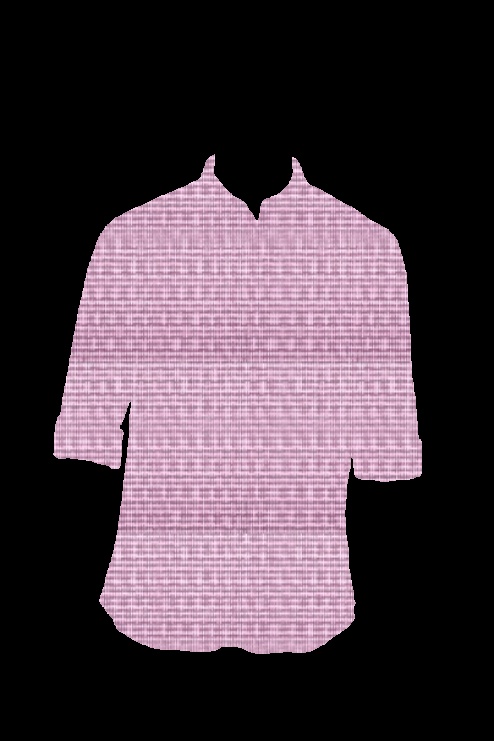
pink slim fit check tee